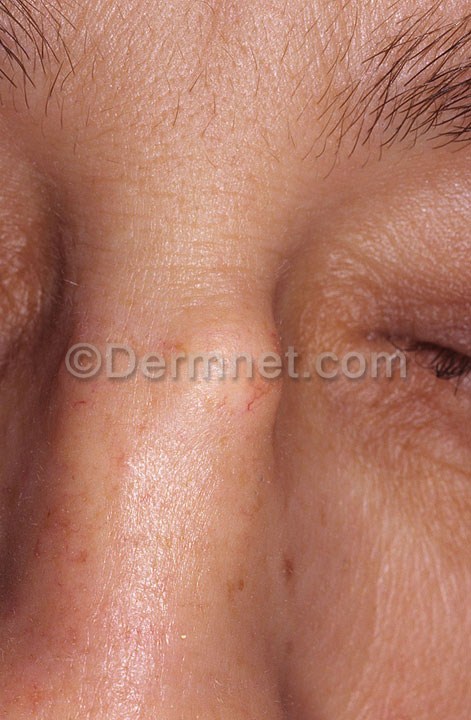
Disease: Seborrheic Keratoses and other Benign Tumors